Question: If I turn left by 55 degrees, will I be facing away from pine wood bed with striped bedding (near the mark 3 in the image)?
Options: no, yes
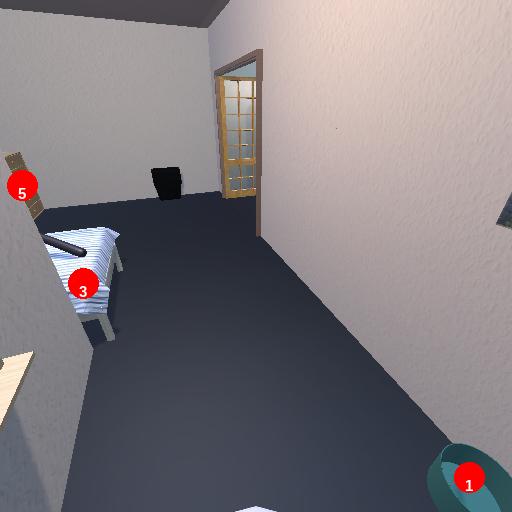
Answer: no